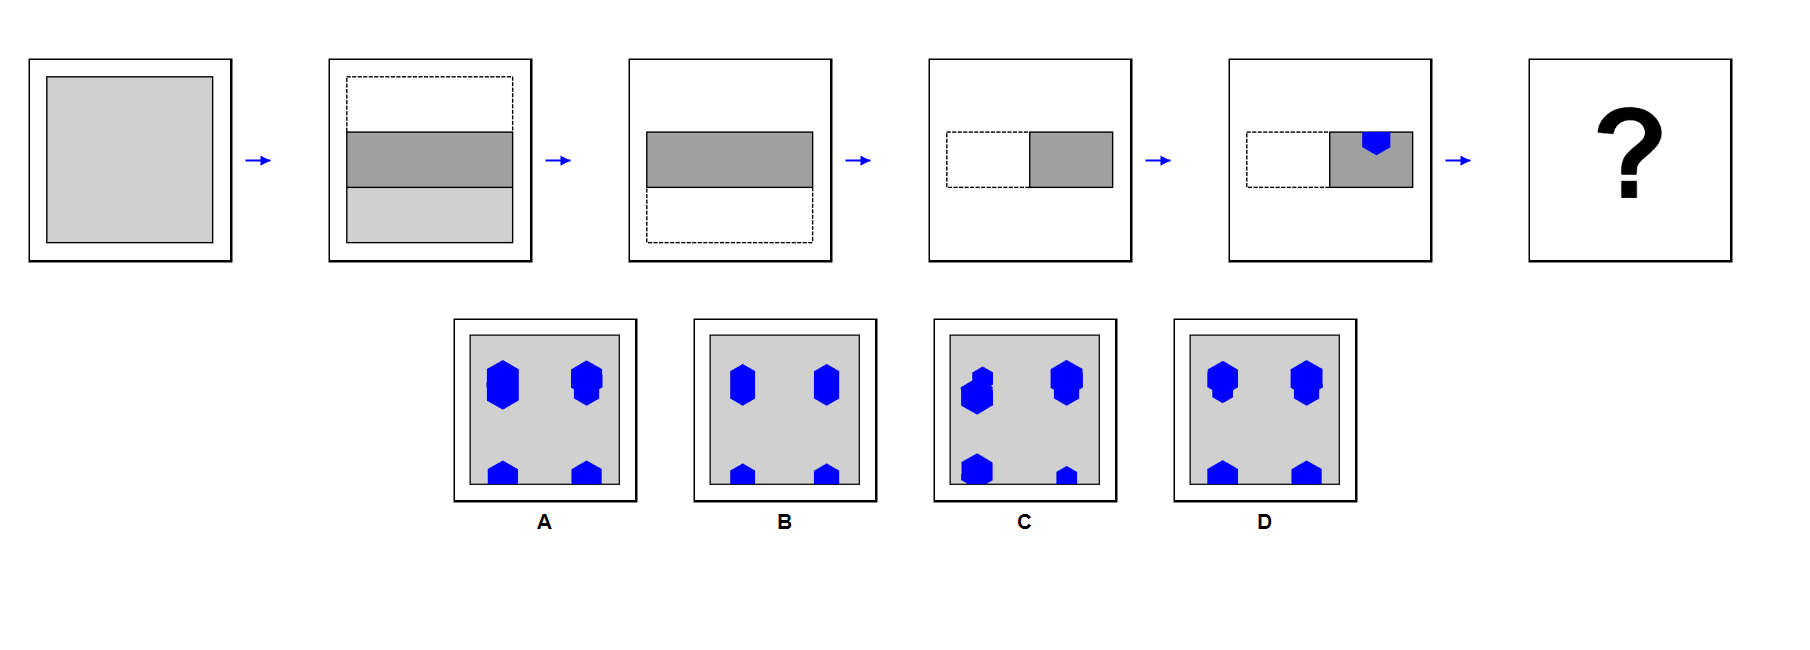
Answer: B